Question: I have implemented Sound cloud api in my app to export songs to soundcloud.
Now,I want to launch a browser in my app.This browser will allow the user to browse and listen to various other users songs that have been exported to SoundCloud through my app.
Also,the songlist should not include tracks which are not uploaded through my app.
The following is a screenshot from an app which uses similar functionality:

The only change in my app will be that I dont want the Sessions list.
Please suggest how to do this.
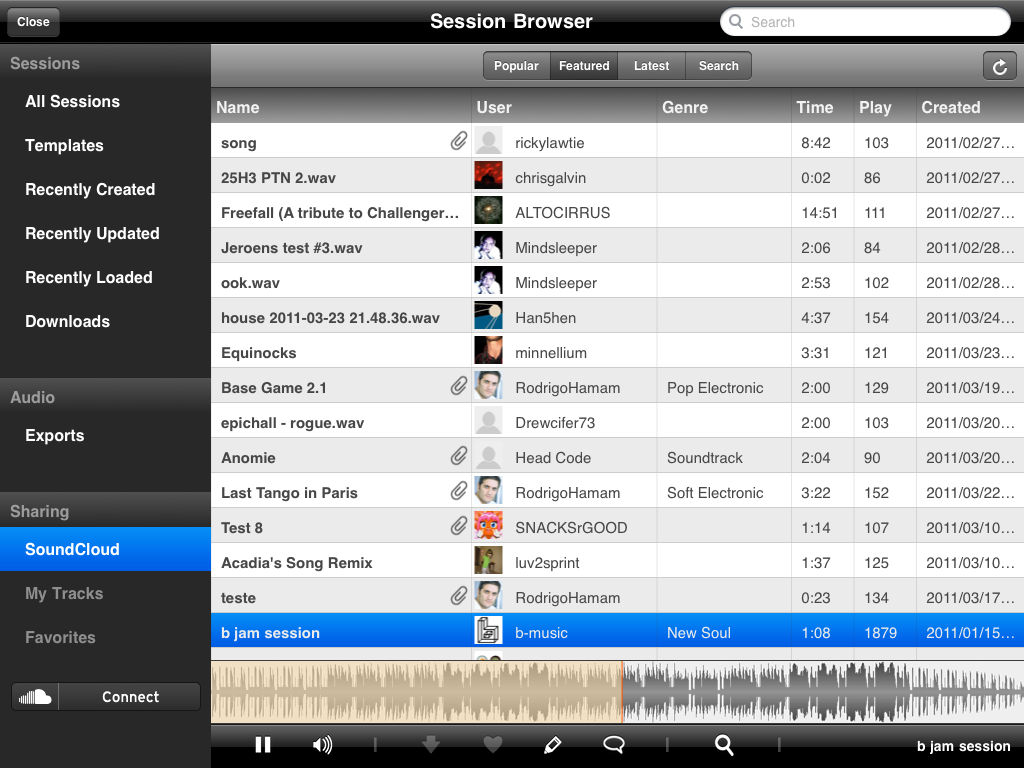
Answer: I am with an answer for my question. wat a relief.. :)
To get the app id first, the url is to be resolved by:
<URL>{appName}
With this, you will get your app id.
(For more on Resolver, can refer to the link : <URL>
Now, you can get tracks created with your app like this:
<URL>{app-id}/tracks
For the browser look, it is to be customised on your own. Its not a standard from SoundCloud.